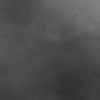
Atmospheric dust classification: dusty